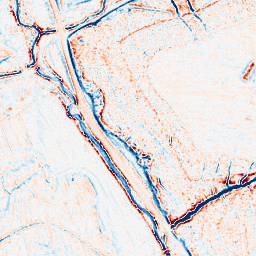
Category: edge_preserving
Decomposition family: anisotropic_diffusion
Decomposition parameters: iterations: 10
kappa: 30
gamma: 0.15
Upsampling method: linear_exact
Upsampling parameters: scale: 8
Upsampling scale: 8